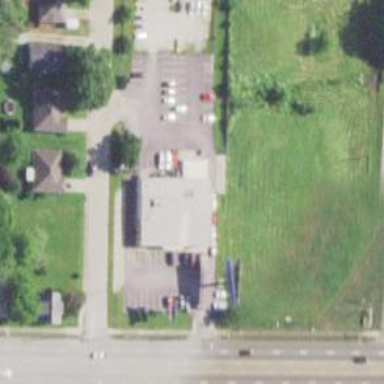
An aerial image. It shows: Car rental facility.